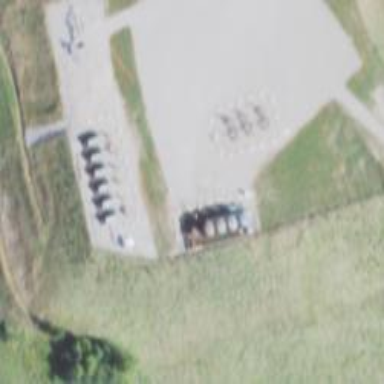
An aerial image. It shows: Storage tank that is man-made.